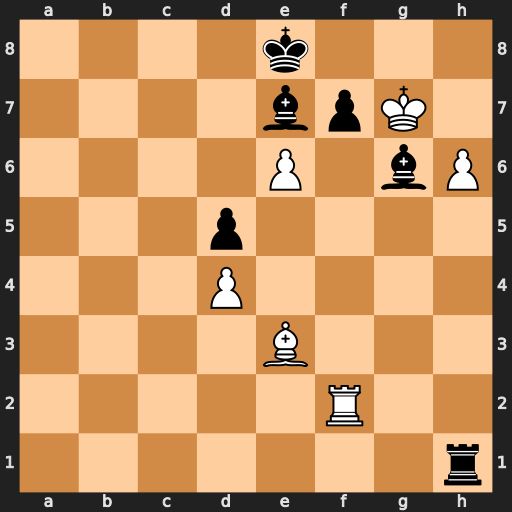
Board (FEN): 4k3/4bpK1/4P1bP/3p4/3P4/4B3/5R2/7r
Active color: w
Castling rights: -
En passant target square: -
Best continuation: exf7+ Bxf7 Rxf7